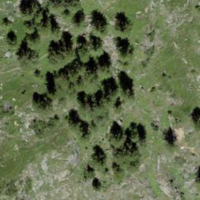
EUNIS habitat code: 26
Species observed at this site:
Vaccinium vitis-idaea